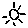
Label: sun